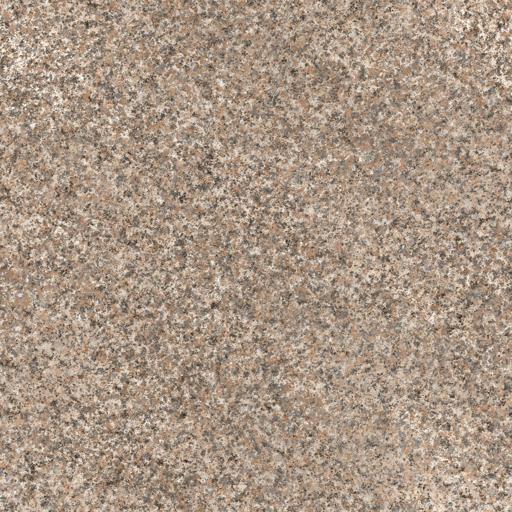
Tags: countertop granite